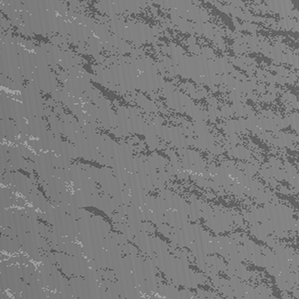
Label: frost